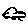
Label: car